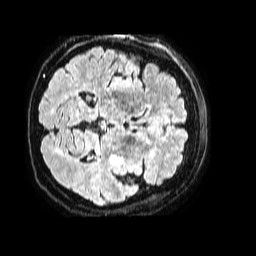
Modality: FLAIR
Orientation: axial
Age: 74
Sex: female
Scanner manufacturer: philips
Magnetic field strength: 1.5 T
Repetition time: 4.8 s
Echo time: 0.3 s